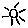
Label: sun